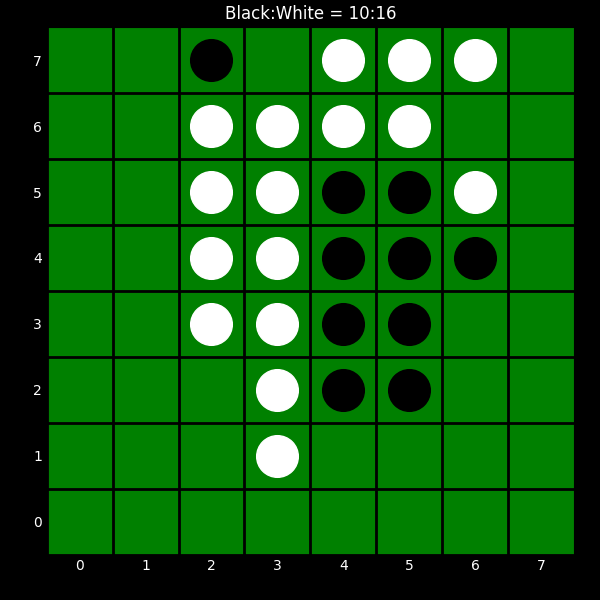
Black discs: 10
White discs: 16